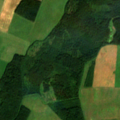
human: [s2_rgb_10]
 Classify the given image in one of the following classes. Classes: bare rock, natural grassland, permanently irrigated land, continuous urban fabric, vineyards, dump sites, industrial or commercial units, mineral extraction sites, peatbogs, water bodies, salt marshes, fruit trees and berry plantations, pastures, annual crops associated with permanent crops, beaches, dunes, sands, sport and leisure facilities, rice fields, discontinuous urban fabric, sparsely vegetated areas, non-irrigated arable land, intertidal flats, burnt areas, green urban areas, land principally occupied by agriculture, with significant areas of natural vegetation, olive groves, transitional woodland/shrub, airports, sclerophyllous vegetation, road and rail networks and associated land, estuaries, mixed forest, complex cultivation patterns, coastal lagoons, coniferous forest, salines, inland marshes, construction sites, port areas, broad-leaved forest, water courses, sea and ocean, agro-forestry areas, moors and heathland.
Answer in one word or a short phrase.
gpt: non-irrigated arable land, pastures, coniferous forest, mixed forest